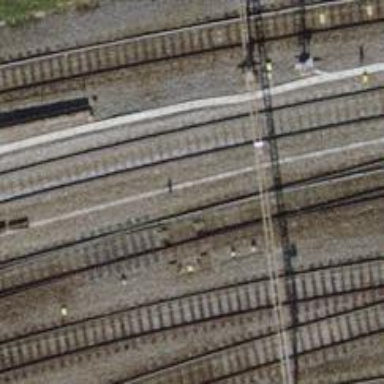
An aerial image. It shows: Electrified rail siding with contact line.